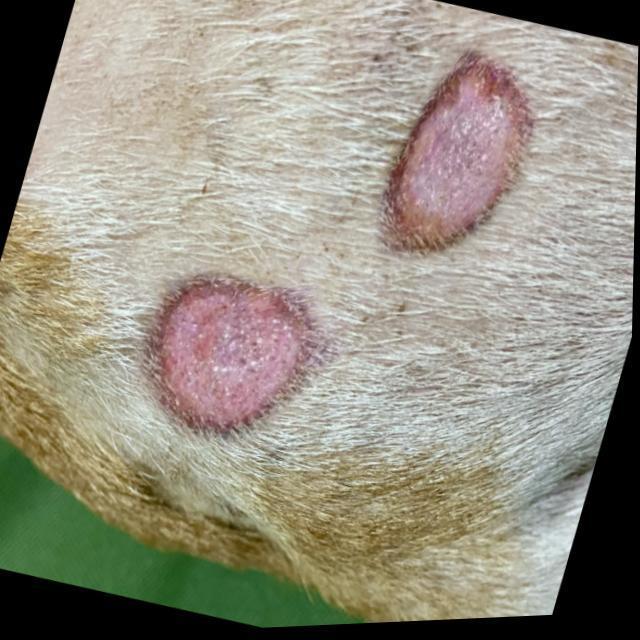
Canine ringworm (Dermatophytosis) — fungal infection caused by Microsporum or Trichophyton. Presents with circular alopecia, scaling, crusting, and broken hairs.